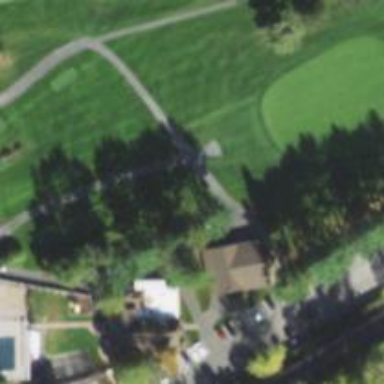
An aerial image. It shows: Path used for both walking and golf.